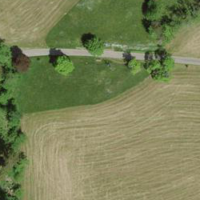
EUNIS habitat code: 52
Species observed at this site:
Sedum album